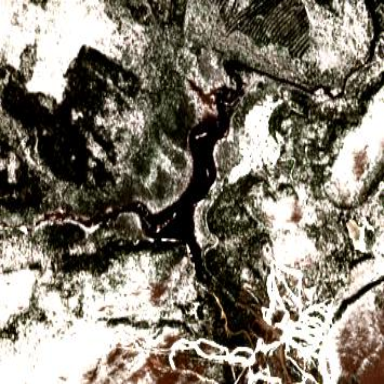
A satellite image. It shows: River flowing through the landscape.